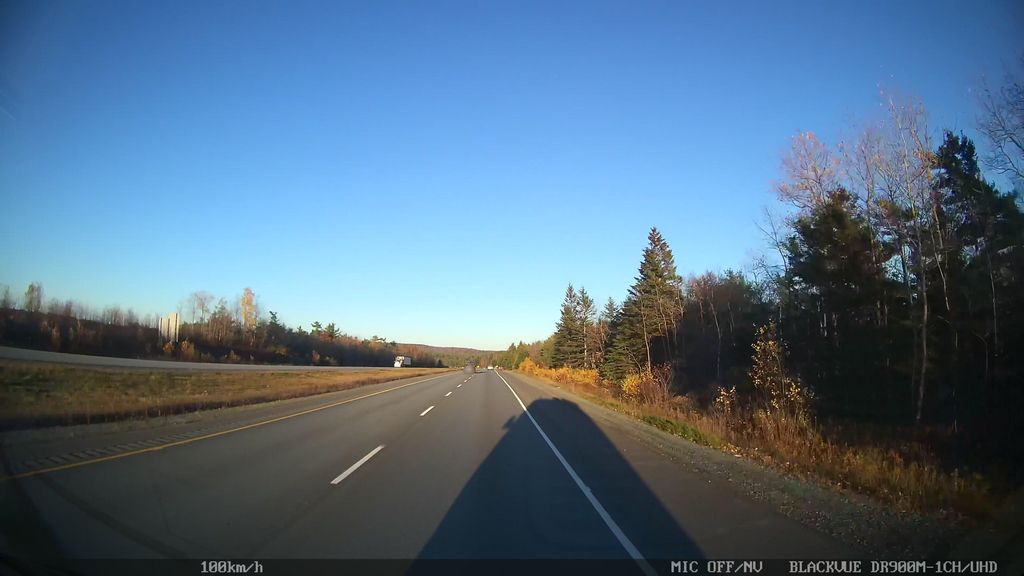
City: halifax